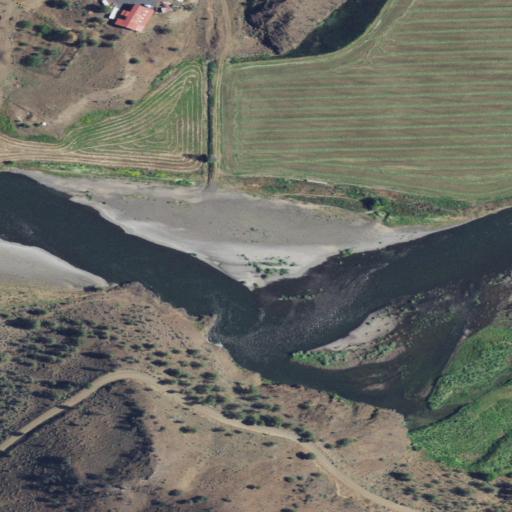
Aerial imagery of valley in Oregon named Haystack Valley containing shrub, open water, cultivated crops, open development, grassland, pasture, low intensity development, and woody wetlands